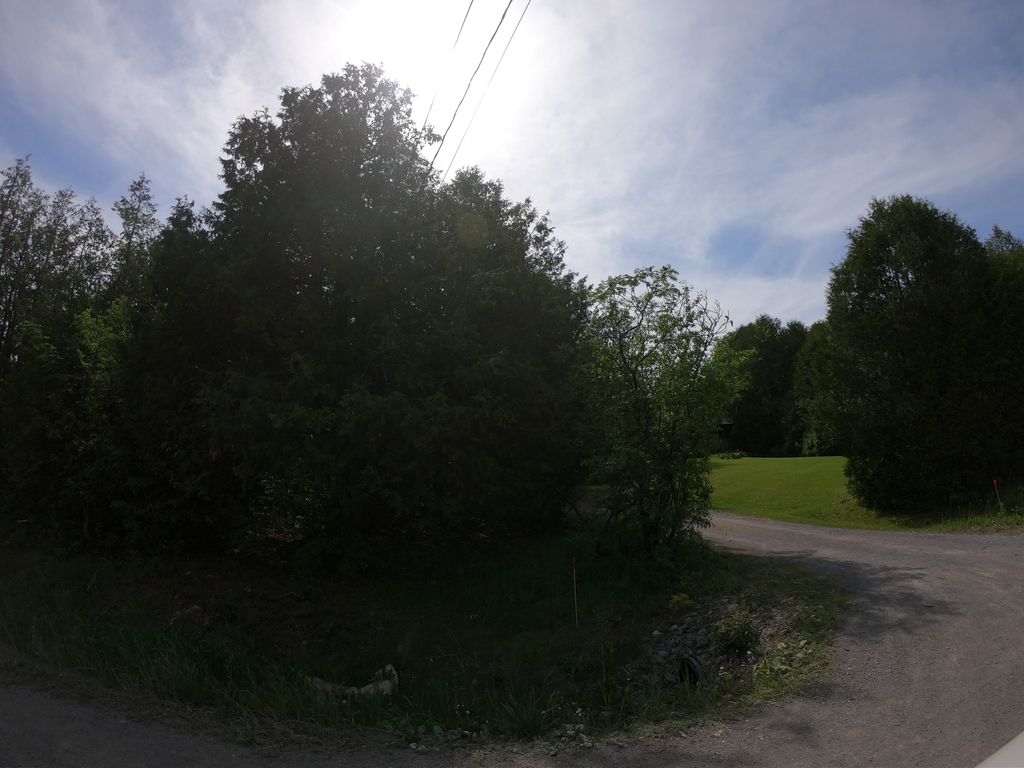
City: ottawa-gatineau